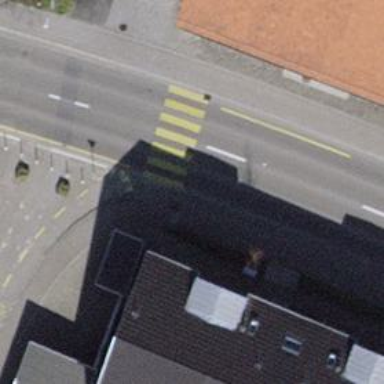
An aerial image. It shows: Zebra crossing on the road.